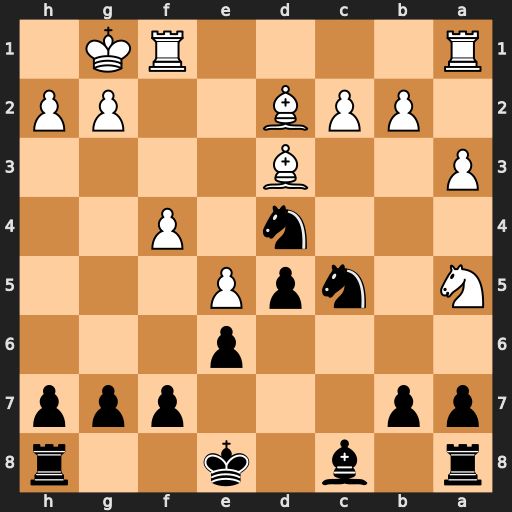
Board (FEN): r1b1k2r/pp3ppp/4p3/N1npP3/3n1P2/P2B4/1PPB2PP/R4RK1
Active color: b
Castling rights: kq
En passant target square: -
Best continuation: Nxd3 cxd3 b6 Bc3 Ne2+